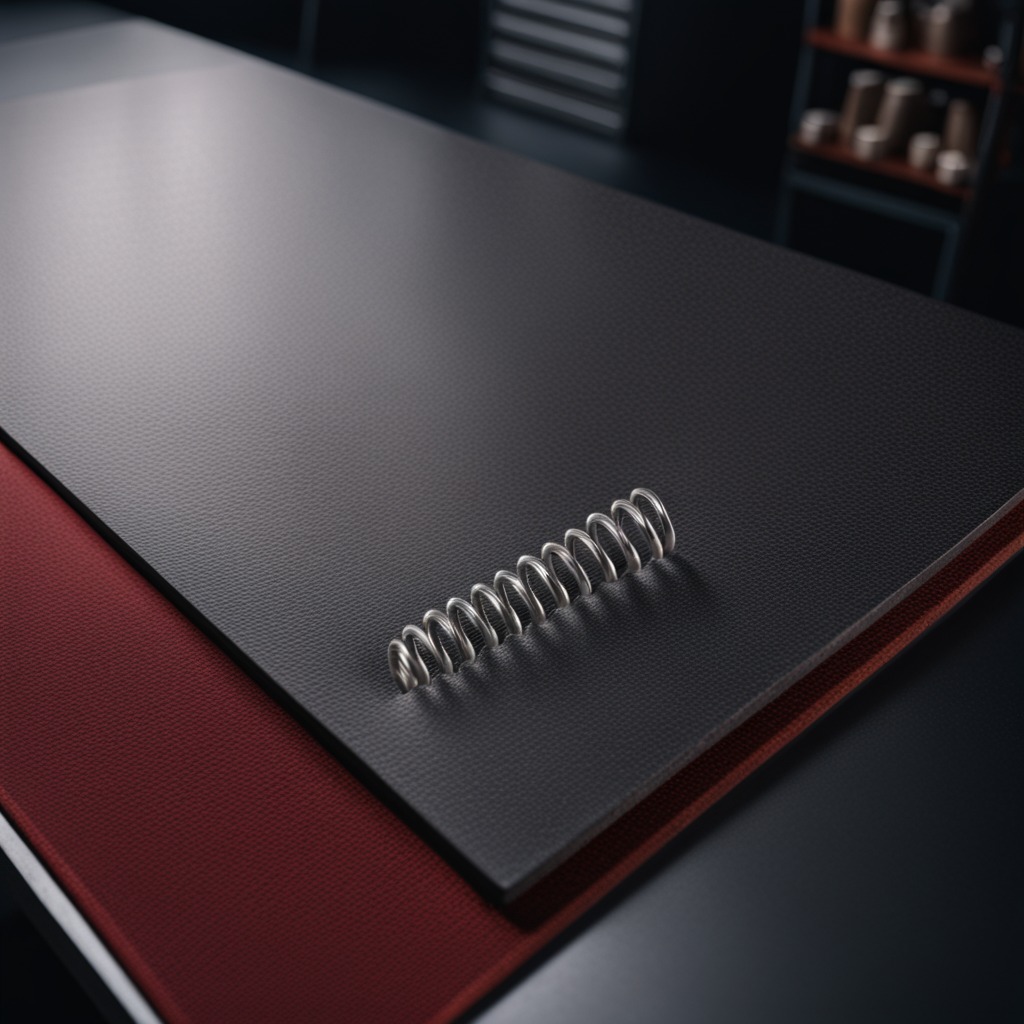
A coiled metal spring lies on a clean granite tabletop covered with a red rubber mat inside a workshop at night dim ambient light soft shadows worn but beneath the mat